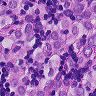
Metastatic tissue present: yes